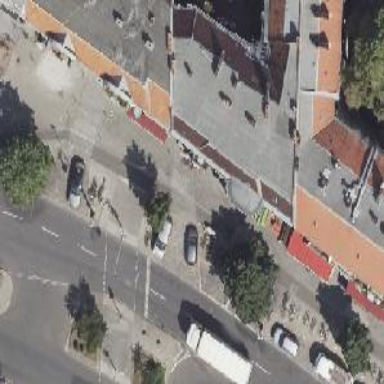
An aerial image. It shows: Cafe.